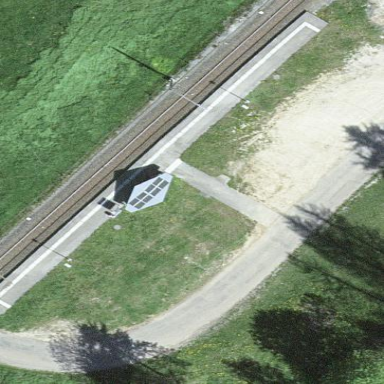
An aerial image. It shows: Platform for public transport with shelter.